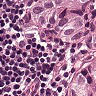
Metastatic tissue present: yes